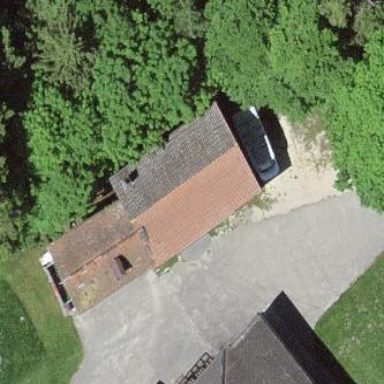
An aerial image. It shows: Gabled building.